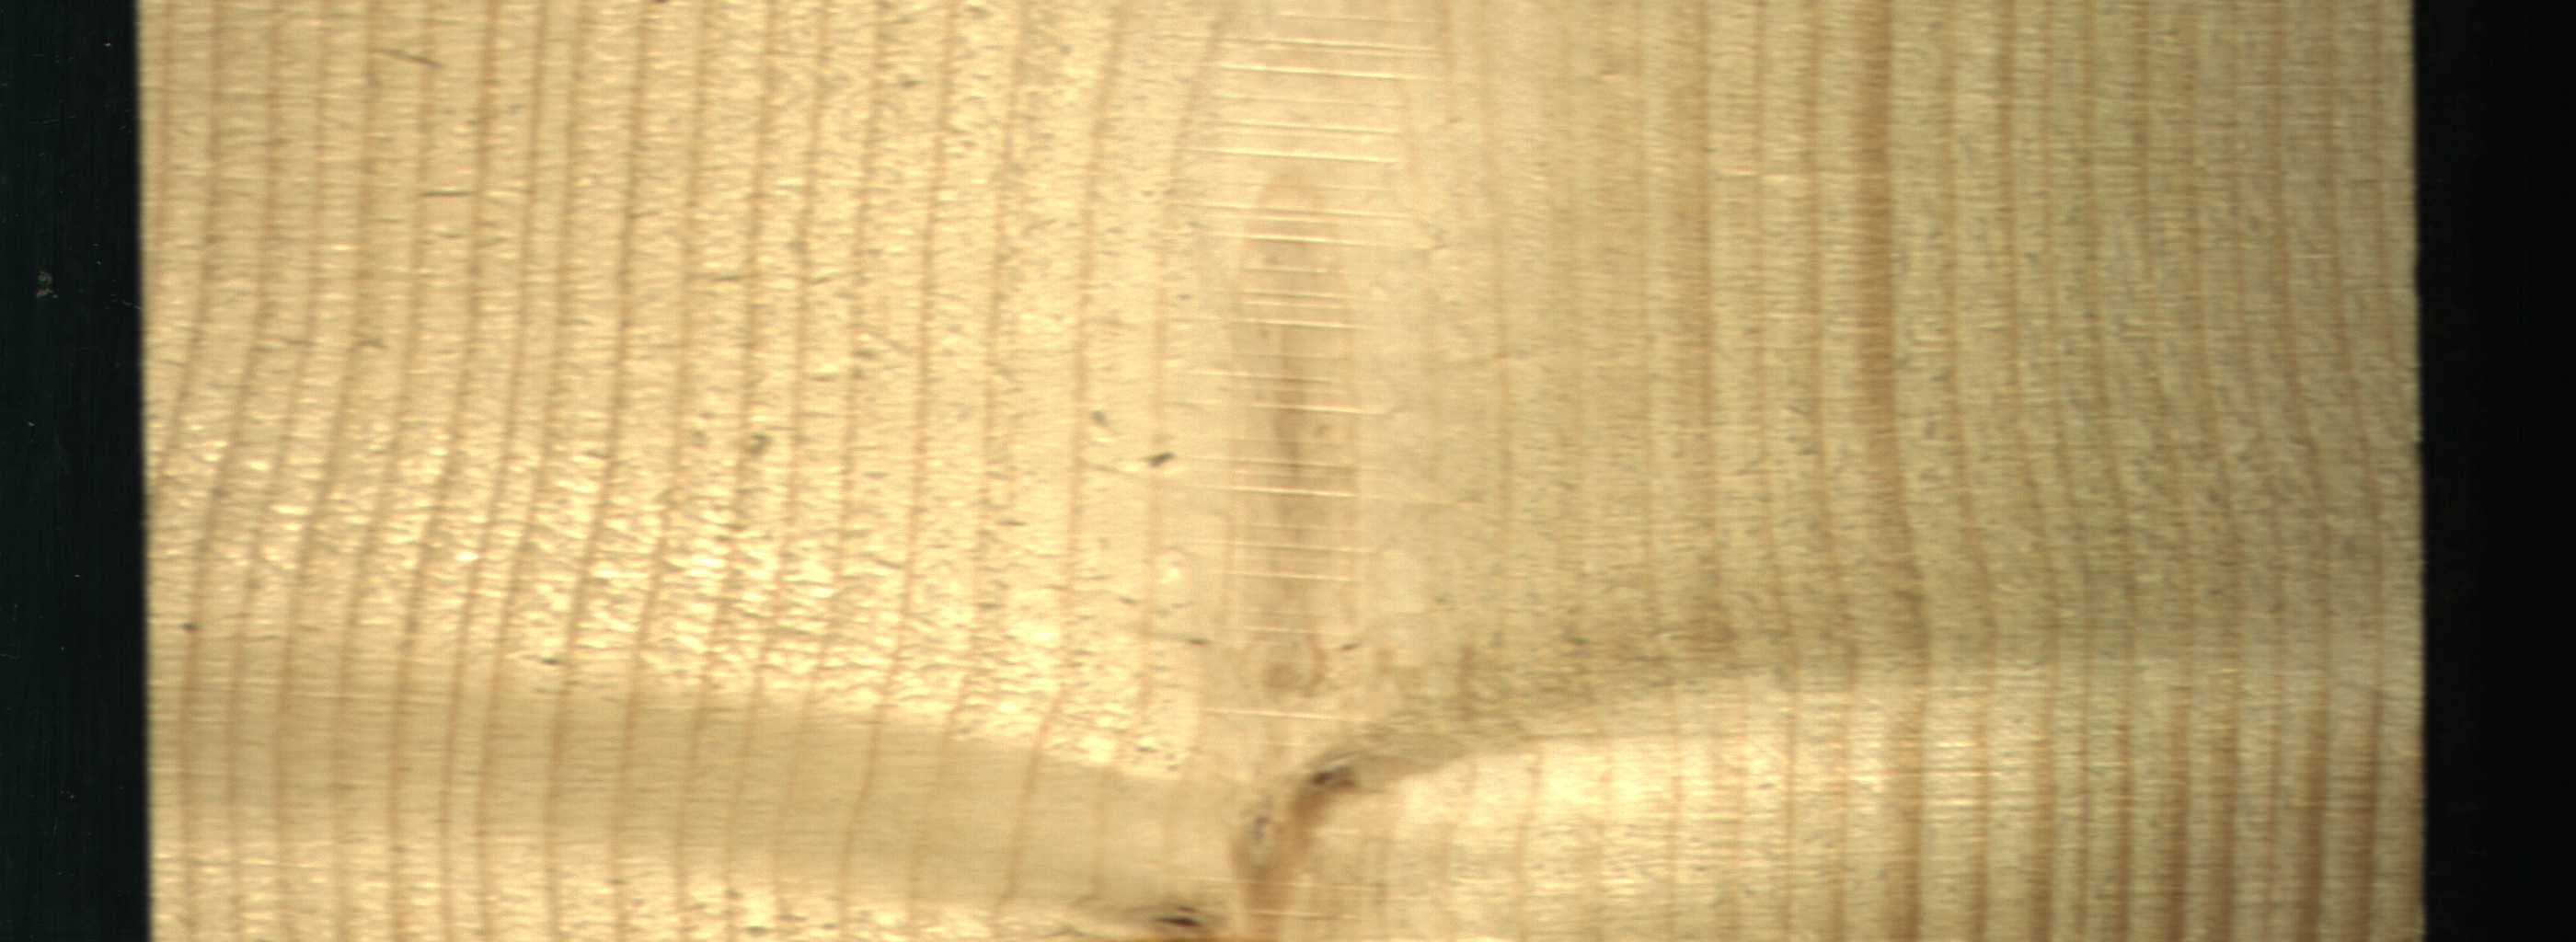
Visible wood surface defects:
Live_Knot
Live_Knot